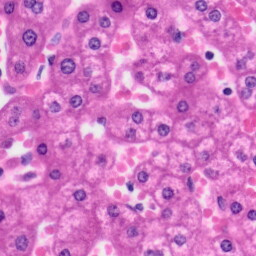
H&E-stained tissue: Liver